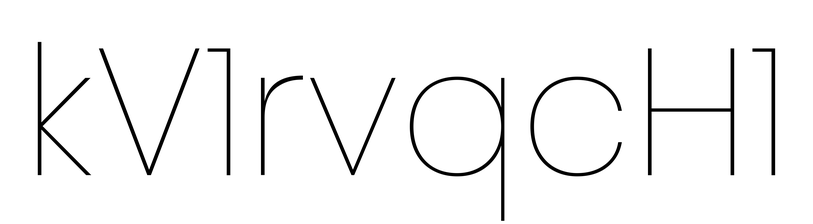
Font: Poppins-Thin